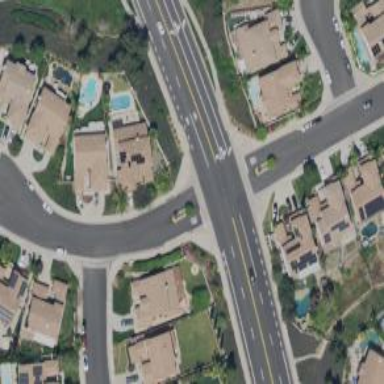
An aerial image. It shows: Residential road with separate sidewalk.